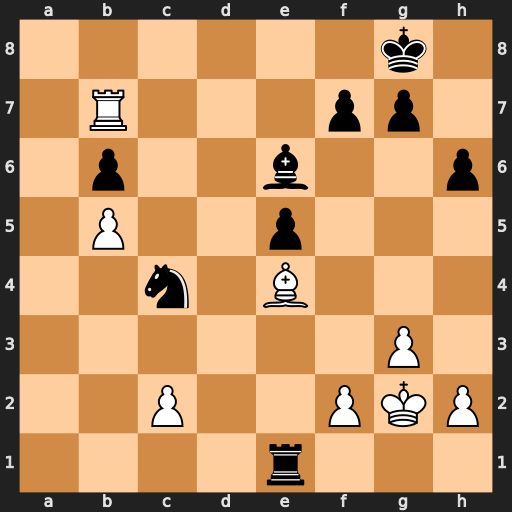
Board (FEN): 6k1/1R3pp1/1p2b2p/1P2p3/2n1B3/6P1/2P2PKP/4r3
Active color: w
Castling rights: -
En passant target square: -
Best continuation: Rb8+ Bc8 Rxc8#